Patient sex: F
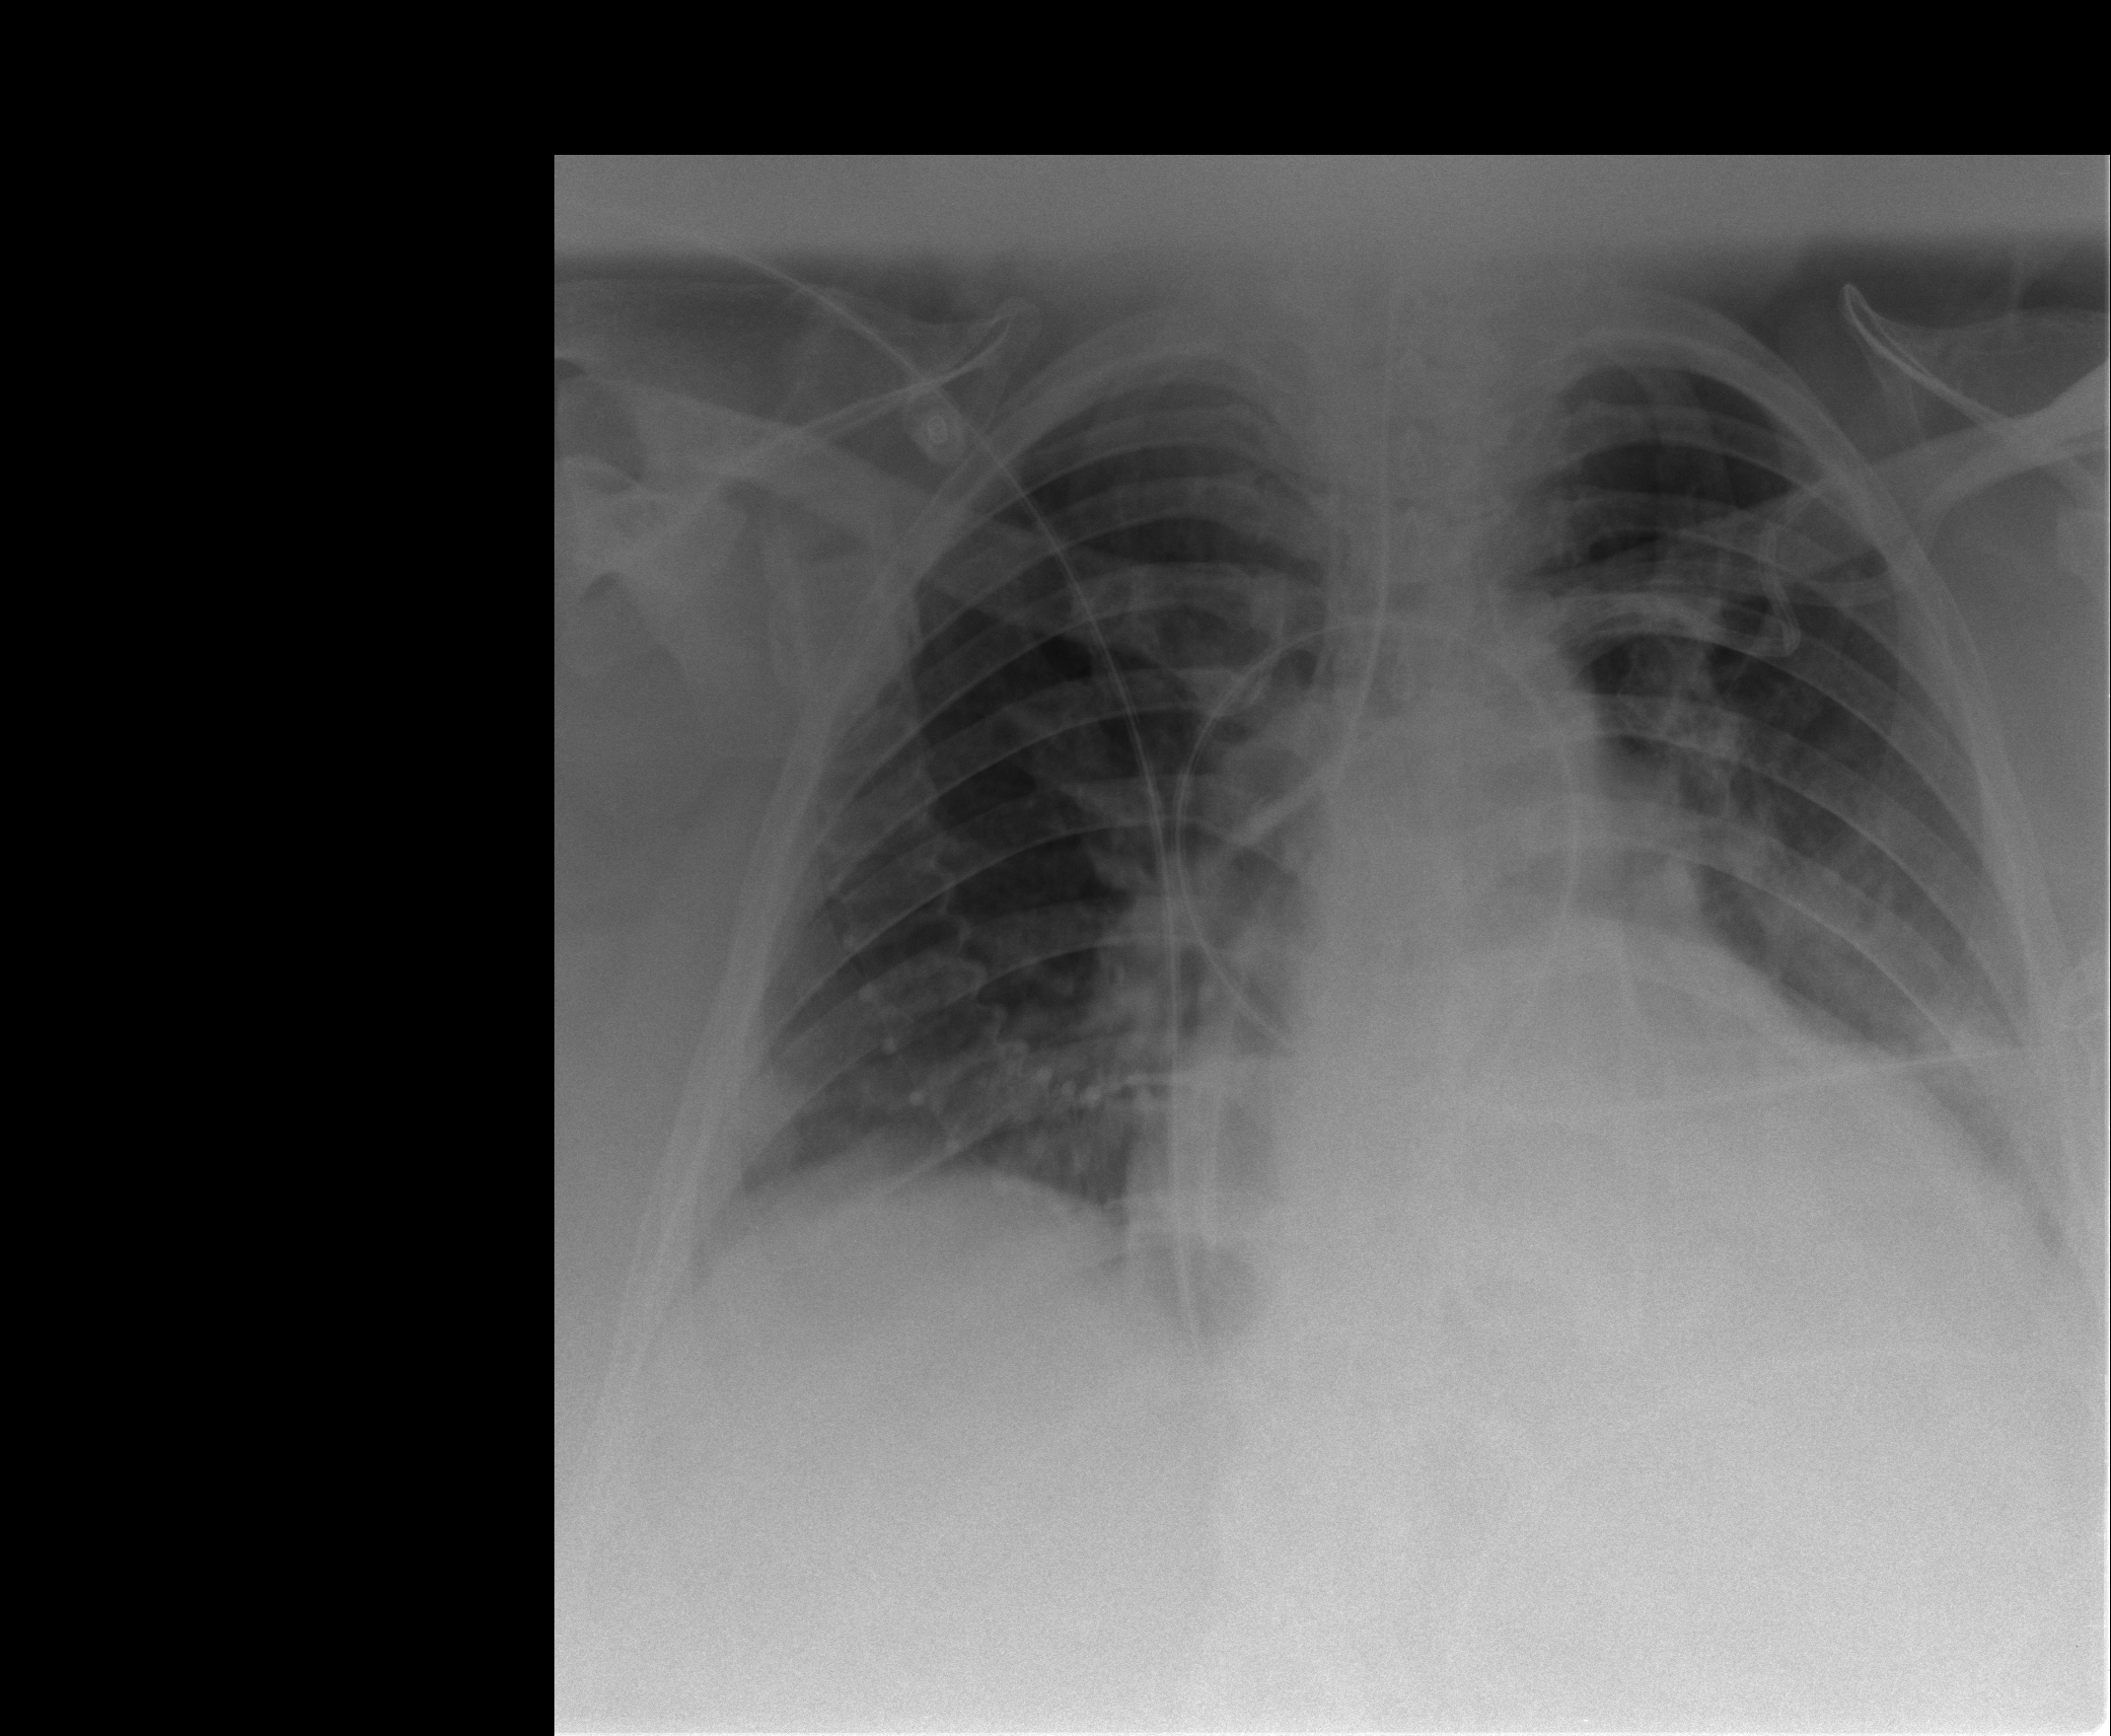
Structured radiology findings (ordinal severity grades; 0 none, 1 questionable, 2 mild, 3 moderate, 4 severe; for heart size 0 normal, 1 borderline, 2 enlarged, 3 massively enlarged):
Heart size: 2
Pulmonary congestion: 2
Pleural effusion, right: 0
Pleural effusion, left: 0
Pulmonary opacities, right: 0
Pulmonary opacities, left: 0
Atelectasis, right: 2
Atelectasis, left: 2